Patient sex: M
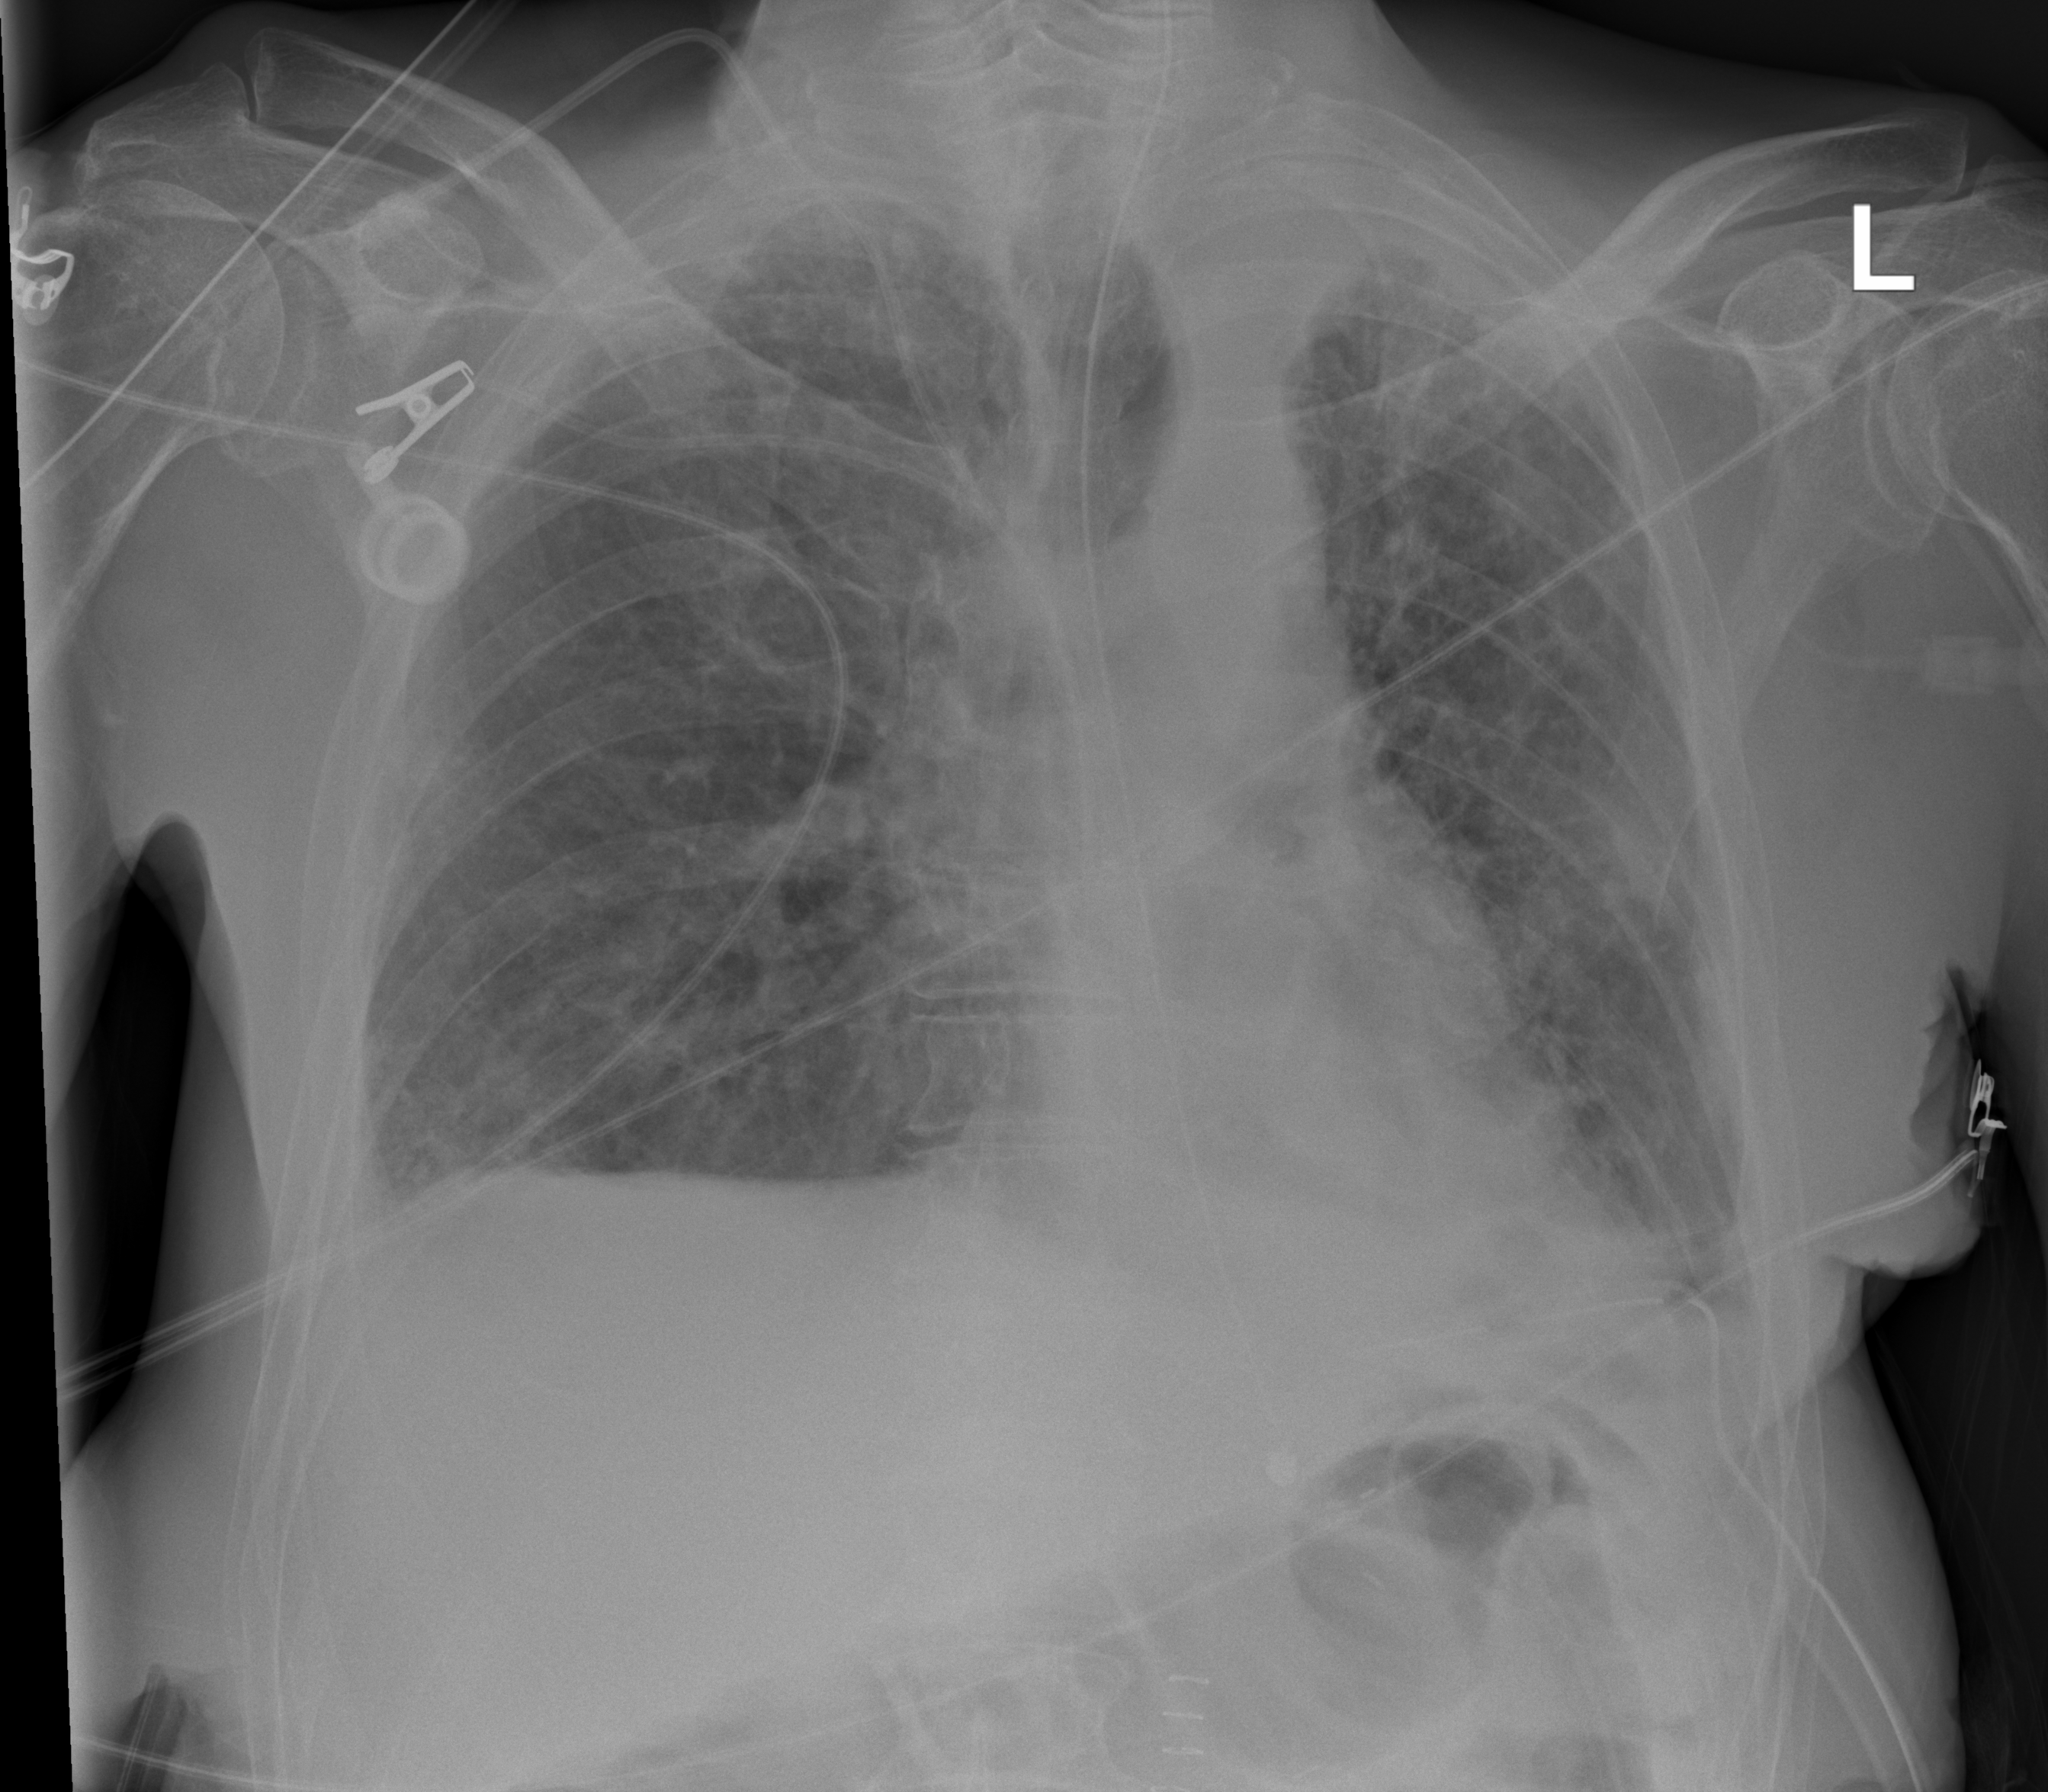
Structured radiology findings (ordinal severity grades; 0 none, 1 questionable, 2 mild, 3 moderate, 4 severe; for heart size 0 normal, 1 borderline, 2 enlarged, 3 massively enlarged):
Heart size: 0
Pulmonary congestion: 0
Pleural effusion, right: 2
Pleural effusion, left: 2
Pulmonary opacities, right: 1
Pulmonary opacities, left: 1
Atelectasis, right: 0
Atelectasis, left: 2